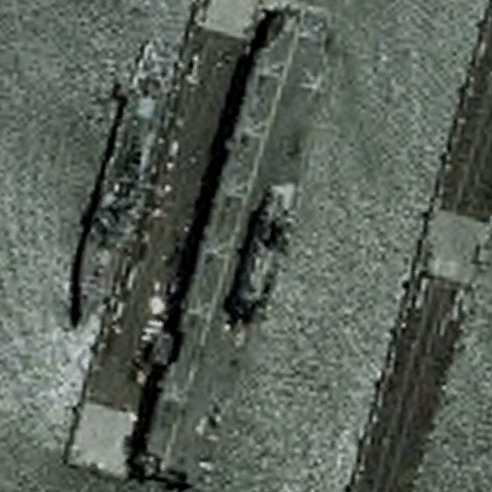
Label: assault